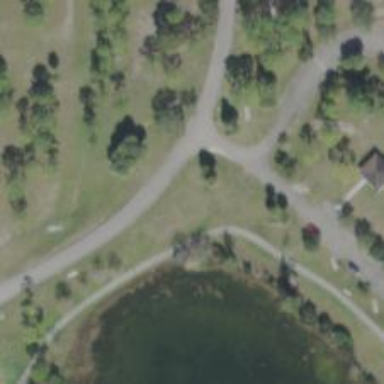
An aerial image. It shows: Disc golf hole.